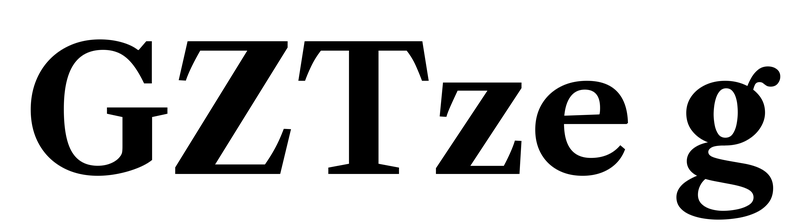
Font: LibreCaslonText_Bold